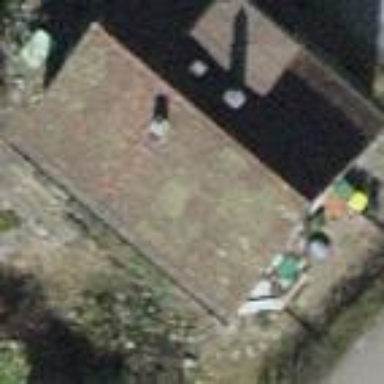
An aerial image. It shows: Detached building with gabled tile roof.